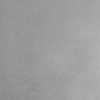
Atmospheric dust classification: dusty